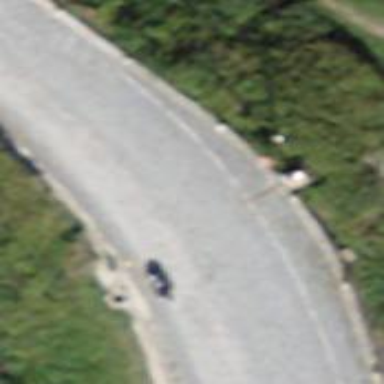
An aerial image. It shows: Lift gate barrier.